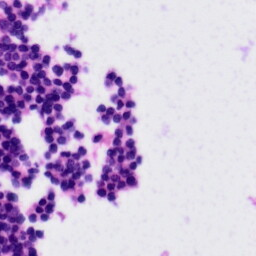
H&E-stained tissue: Tonsil